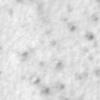
Label: no_change